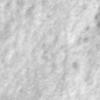
Label: no_change